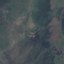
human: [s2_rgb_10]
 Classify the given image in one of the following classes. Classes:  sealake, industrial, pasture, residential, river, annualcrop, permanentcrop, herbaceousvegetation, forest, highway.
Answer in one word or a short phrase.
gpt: HerbaceousVegetation